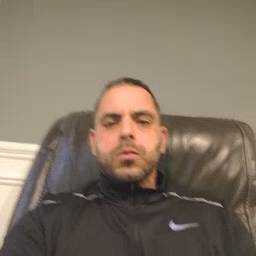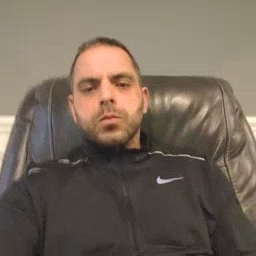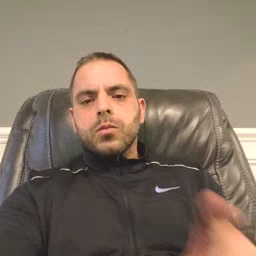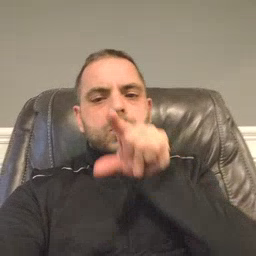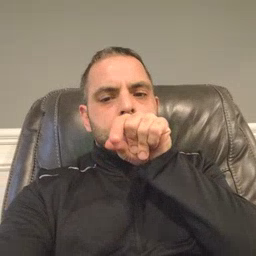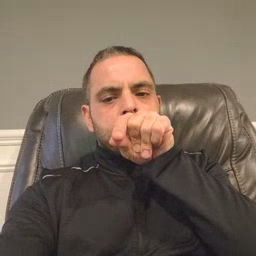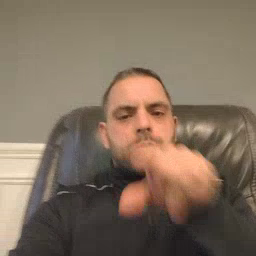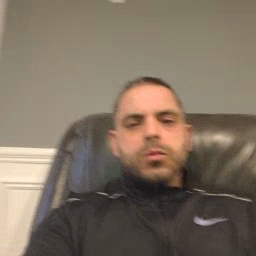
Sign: bird